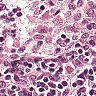
Metastatic tissue present: no